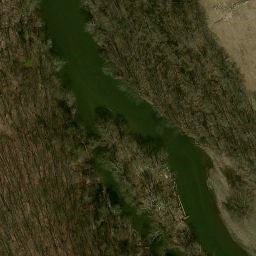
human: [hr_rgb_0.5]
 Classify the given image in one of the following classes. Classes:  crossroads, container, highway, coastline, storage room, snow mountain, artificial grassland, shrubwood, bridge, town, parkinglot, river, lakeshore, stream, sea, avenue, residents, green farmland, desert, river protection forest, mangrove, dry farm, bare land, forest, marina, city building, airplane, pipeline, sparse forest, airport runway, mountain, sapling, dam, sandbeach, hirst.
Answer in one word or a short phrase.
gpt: river